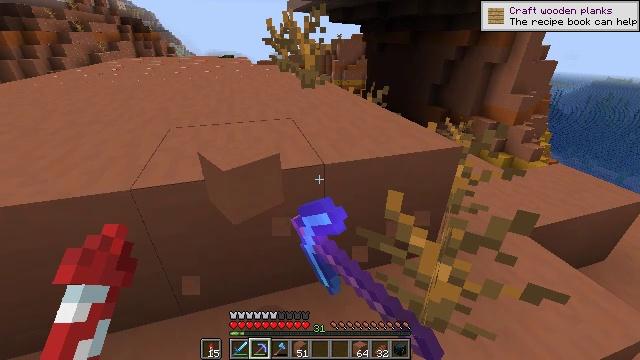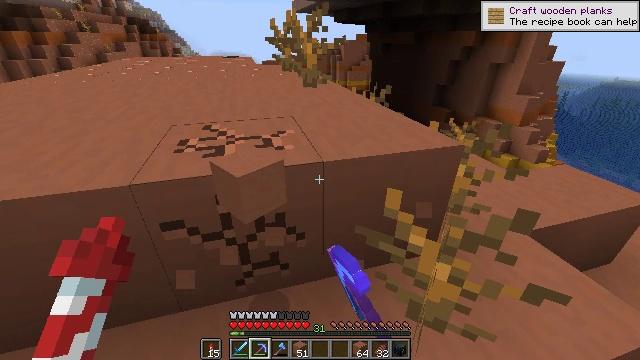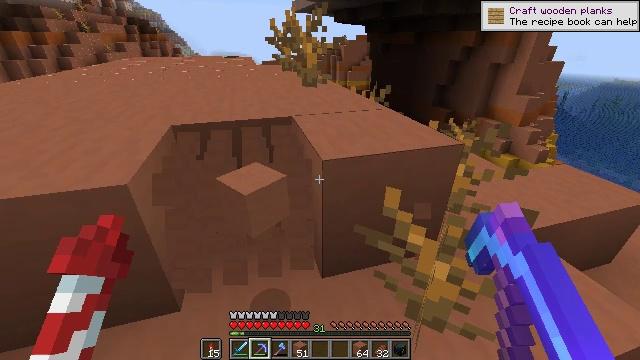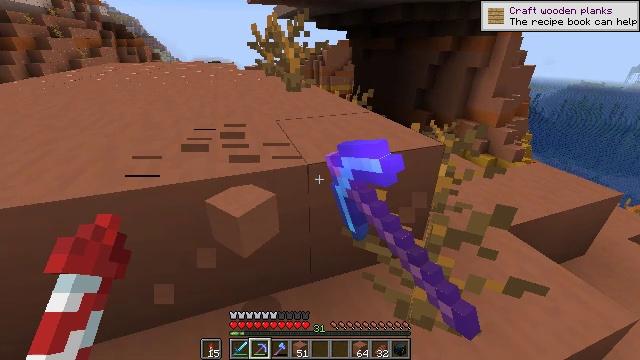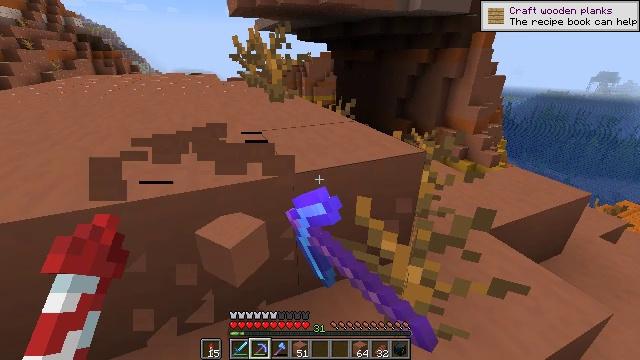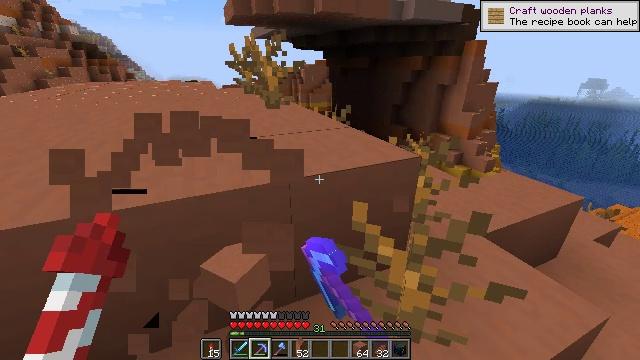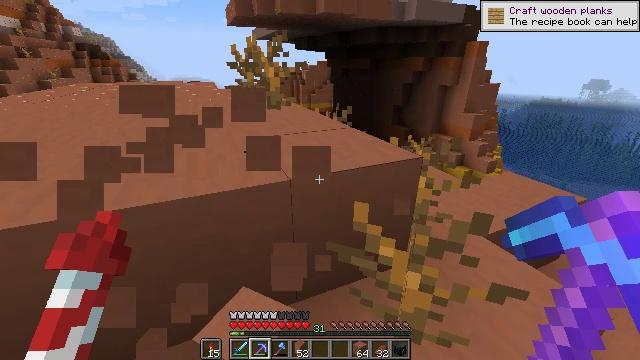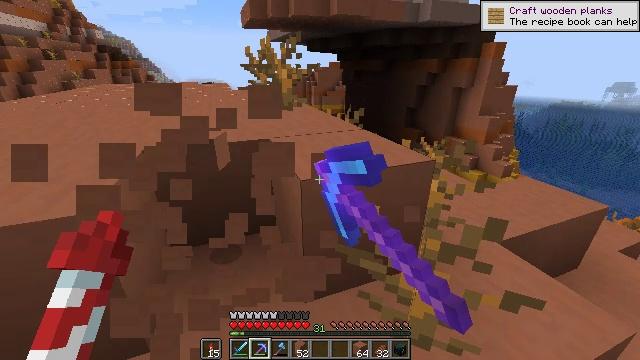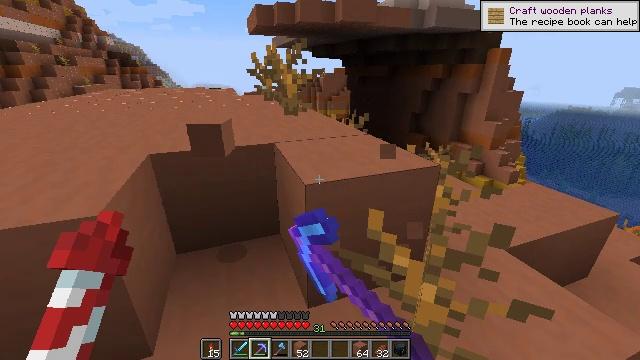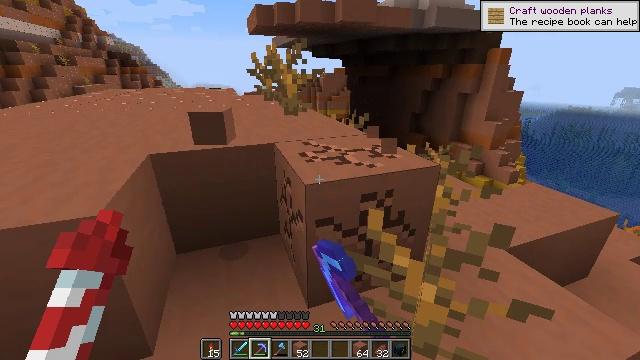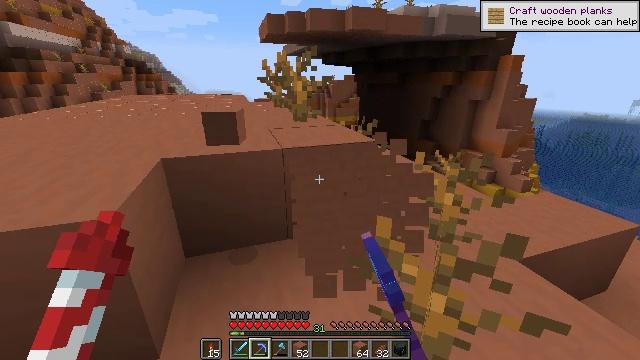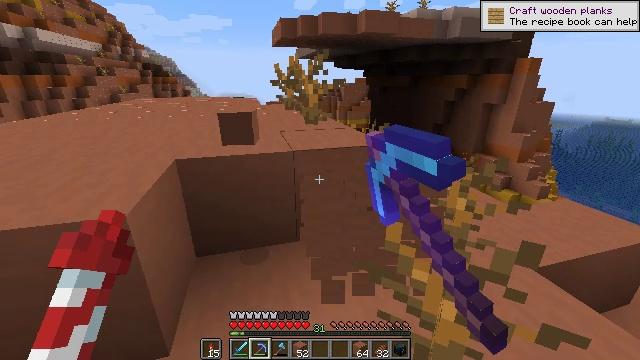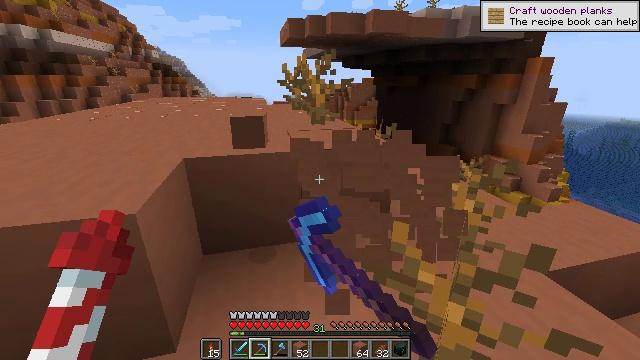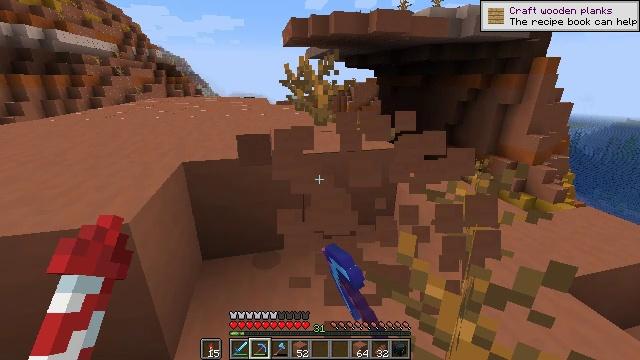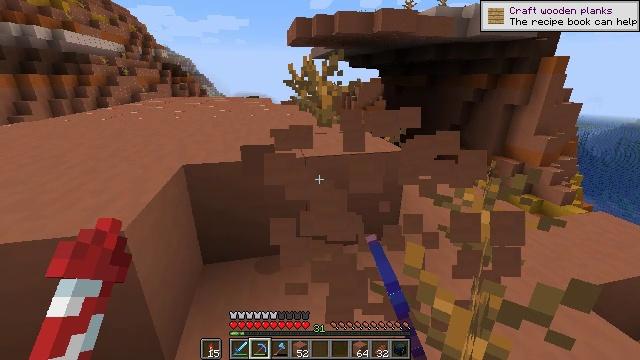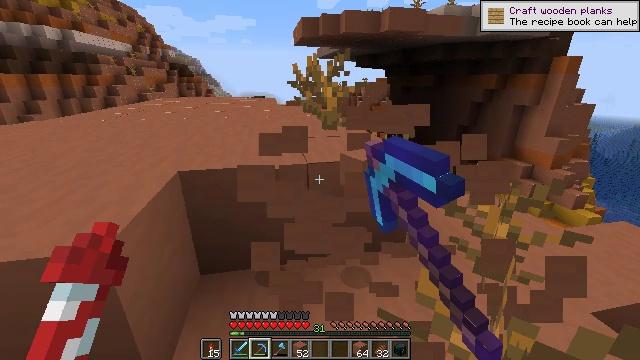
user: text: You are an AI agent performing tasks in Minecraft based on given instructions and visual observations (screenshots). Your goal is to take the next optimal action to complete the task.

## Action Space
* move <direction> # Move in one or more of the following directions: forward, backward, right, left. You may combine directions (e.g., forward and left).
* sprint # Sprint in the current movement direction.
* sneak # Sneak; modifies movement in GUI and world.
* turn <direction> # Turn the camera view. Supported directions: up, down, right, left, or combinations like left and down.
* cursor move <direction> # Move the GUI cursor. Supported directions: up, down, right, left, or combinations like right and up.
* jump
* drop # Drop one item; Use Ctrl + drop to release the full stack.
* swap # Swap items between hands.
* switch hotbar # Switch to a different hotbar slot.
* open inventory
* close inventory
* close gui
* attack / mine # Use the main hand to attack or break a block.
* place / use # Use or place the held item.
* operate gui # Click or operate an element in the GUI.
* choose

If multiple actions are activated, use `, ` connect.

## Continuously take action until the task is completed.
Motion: motion action
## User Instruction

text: Gather terracotta from the structure.
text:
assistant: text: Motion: attack / mine
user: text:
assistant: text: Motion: attack / mine
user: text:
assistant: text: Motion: turn right, attack / mine
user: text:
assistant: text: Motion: turn right and up, attack / mine
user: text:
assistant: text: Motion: turn up, attack / mine
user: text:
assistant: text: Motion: attack / mine
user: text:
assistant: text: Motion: turn left, attack / mine
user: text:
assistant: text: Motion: turn left and up, attack / mine
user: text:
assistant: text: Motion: attack / mine
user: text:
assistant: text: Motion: turn left and up, attack / mine
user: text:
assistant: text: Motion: turn left, attack / mine
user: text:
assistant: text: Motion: turn left, attack / mine
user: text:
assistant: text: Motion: move forward, attack / mine
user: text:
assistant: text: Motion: move forward, attack / mine
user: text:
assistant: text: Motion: move forward, turn left, attack / mine
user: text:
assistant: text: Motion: move forward, turn left, attack / mine
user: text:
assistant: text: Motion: attack / mine
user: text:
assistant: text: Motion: attack / mine
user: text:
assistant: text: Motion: attack / mine
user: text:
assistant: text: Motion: attack / mine
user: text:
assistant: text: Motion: turn left, attack / mine
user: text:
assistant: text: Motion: turn left and down, attack / mine
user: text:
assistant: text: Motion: turn left, attack / mine
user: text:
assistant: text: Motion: attack / mine
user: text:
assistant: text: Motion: attack / mine
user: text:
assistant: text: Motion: turn right, attack / mine
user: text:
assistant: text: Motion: turn right, attack / mine
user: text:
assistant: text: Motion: move forward, turn right, attack / mine
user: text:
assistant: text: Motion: move forward, turn right, attack / mine
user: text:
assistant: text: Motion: move forward, attack / mine